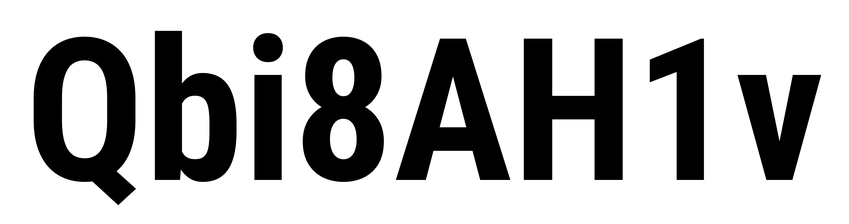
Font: Roboto_Condensed_Bold